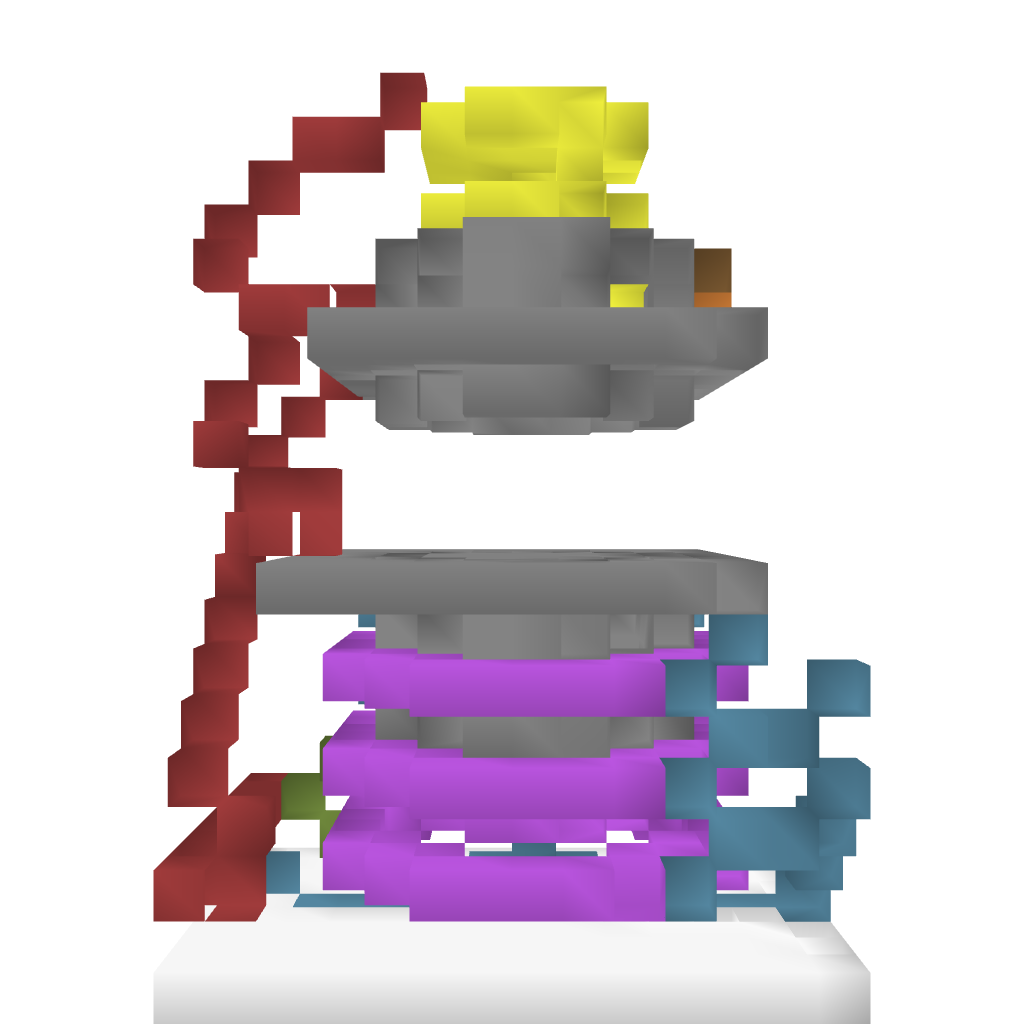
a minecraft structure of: Stargate Ring Transporter bad low quality